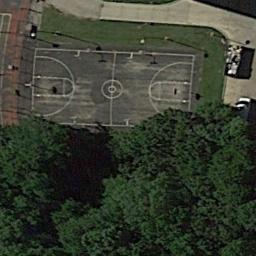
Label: basketball_court